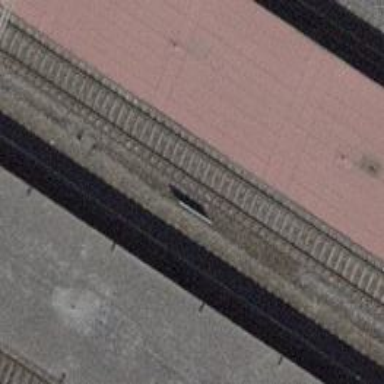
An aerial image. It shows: Public transport stop position along the railway.